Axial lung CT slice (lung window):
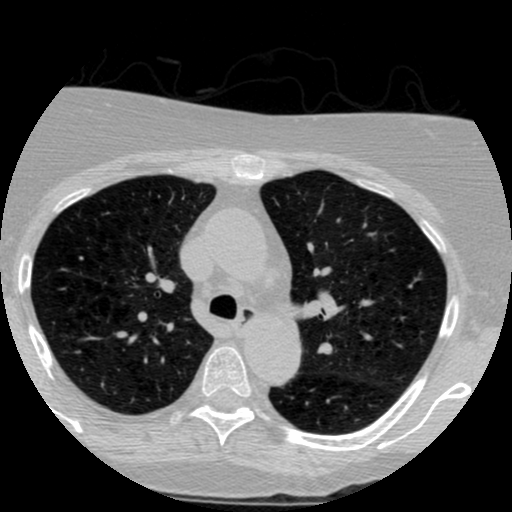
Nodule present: no